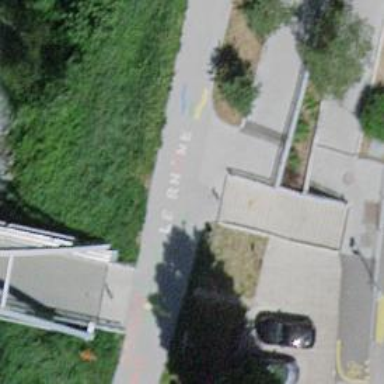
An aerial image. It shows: Bollard.